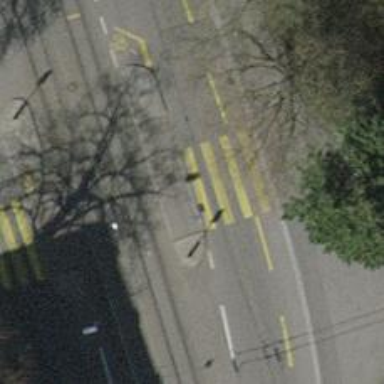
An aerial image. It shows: Kerb barrier.